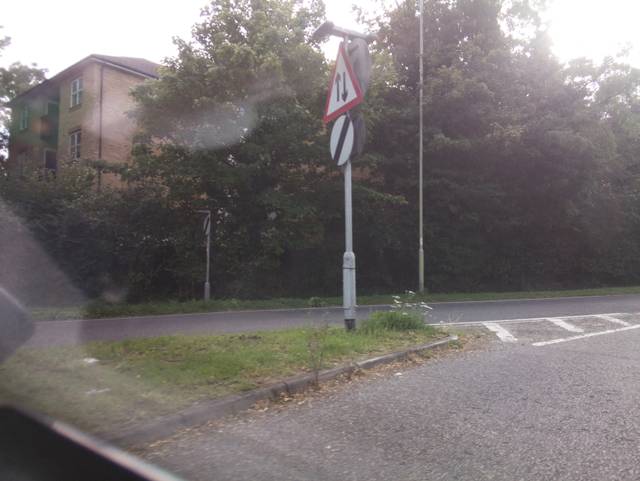
Region: United Kingdom
Coordinates: 51.257, -1.083